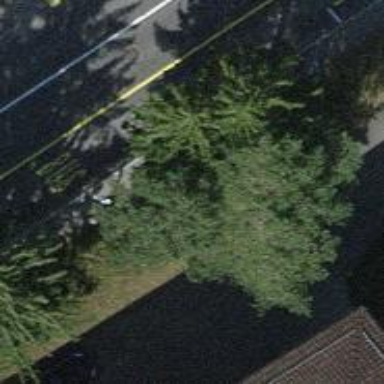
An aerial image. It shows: Urban environment with evergreen needle-leaved trees.